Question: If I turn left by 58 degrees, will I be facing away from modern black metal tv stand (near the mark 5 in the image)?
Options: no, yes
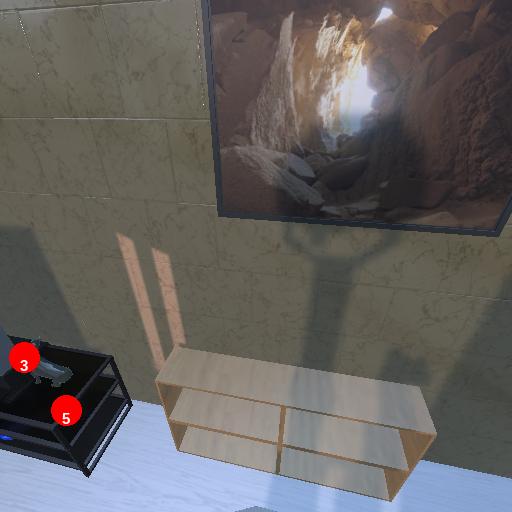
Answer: no